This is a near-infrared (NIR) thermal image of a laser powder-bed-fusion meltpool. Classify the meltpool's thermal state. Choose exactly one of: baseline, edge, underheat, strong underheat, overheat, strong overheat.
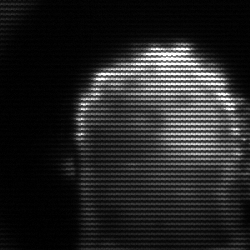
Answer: baseline